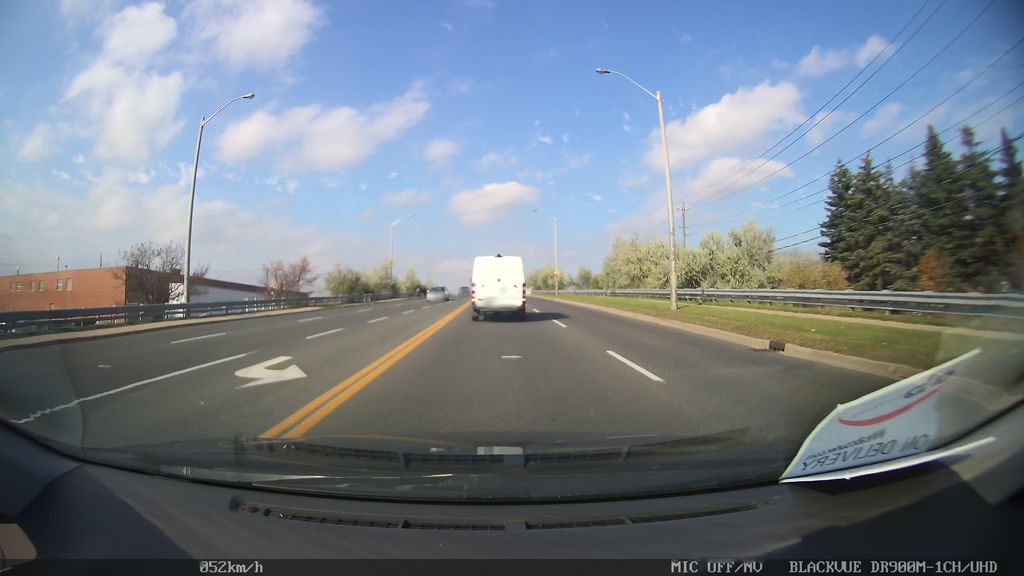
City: toronto